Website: lowes
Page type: review-order
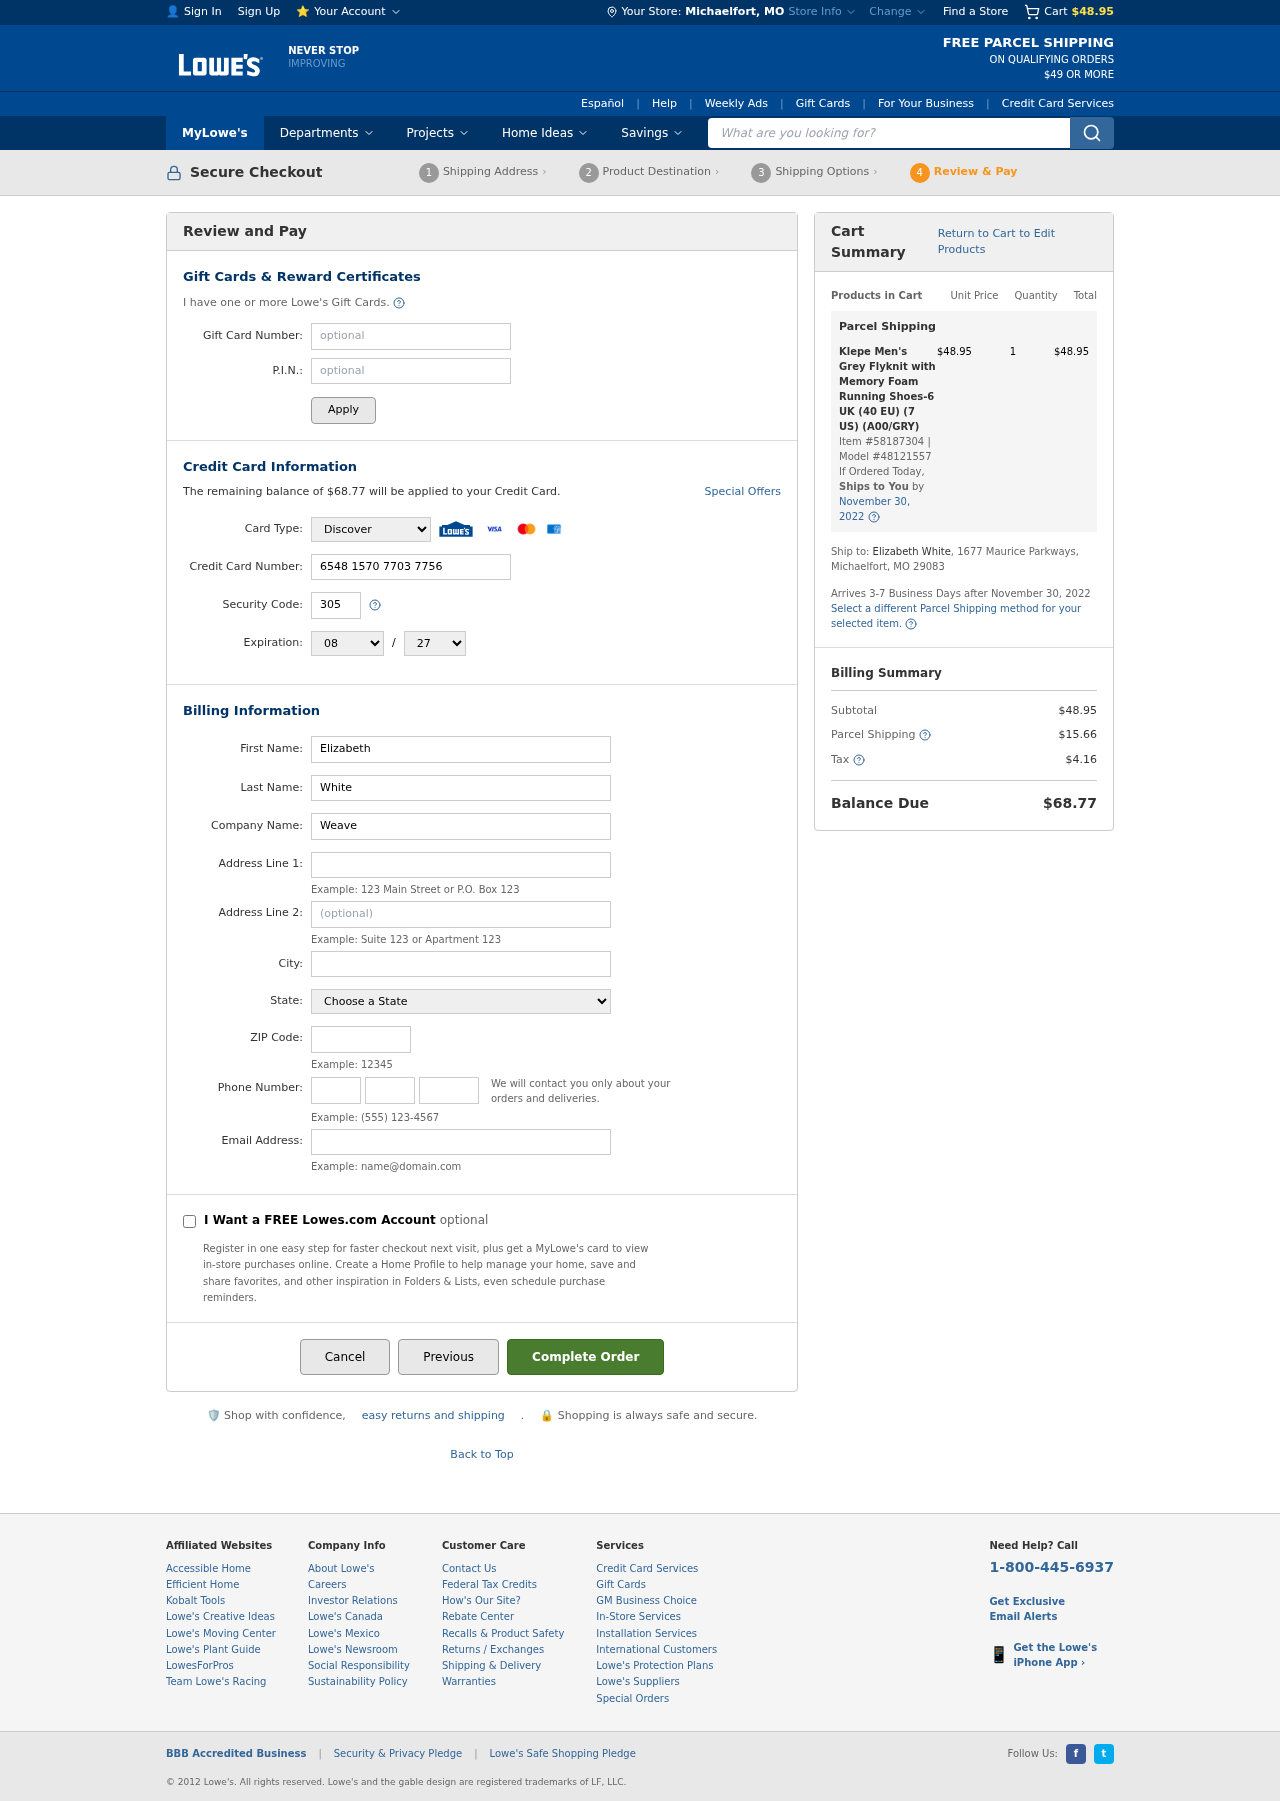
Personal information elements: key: PII_CARD_CVV
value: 305
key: PII_CARD_EXPIRY_MONTH
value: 08
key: PII_CARD_EXPIRY_YEAR
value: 27
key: PII_CARD_NUMBER
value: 6548 1570 7703 7756
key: PII_CARD_TYPE
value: Discover
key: PII_CITY
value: Michaelfort
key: PII_CITY_STATE
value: Michaelfort, MO
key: PII_COMPANY
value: Weaver-Mitchell
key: PII_EMAIL
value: elizabeth.white@hotmail.com
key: PII_FIRSTNAME
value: Elizabeth
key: PII_LASTNAME
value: White
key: PII_PHONE_AREA
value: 201
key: PII_PHONE_PREFIX
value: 205
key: PII_PHONE_SUFFIX
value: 6820
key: PII_POSTCODE
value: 29083
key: PII_STATE
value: Missouri
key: PII_STREET
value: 1677 Maurice Parkways
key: PII_STREET2
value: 1677 Maurice Parkways
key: PII_FULLNAME2
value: Elizabeth White
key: PII_STATE_ABBR
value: MO
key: PII_POSTCODE_FULL
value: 29083
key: PII_CITY_STATE_ZIP
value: Michaelfort, MO 29083
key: PII_POSTCODE_NUMERIC
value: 29083
Product elements: key: PRODUCT1_NAME
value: Klepe Men's Grey Flyknit with Memory Foam Running Shoes-6 UK (40 EU) (7 US) (A00/GRY)
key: PRODUCT1_PRICE
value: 48.95
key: PRODUCT1_QUANTITY
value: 1
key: PRODUCT1_ITEM_NUMBER
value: Item #58187304
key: PRODUCT1_MODEL_NUMBER
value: Model #48121557
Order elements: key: ORDER_SUBTOTAL
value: $48.95
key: ORDER_BALANCE_DUE
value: $68.77
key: ORDER_SHIPPING_DATE
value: November 30, 2022
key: ORDER_ITEM_TOTAL
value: $48.95
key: ORDER_SHIPPING_DATE2
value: November 30, 2022
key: ORDER_SHIPPING_COST
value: $15.66
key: ORDER_TAX
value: $4.16
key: ORDER_TOTAL
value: $68.77
Search elements: key: HEADER_SEARCH
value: What are you looking for?